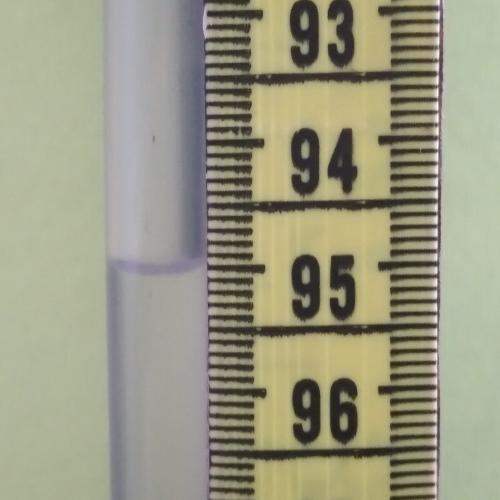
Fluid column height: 95.0 cm